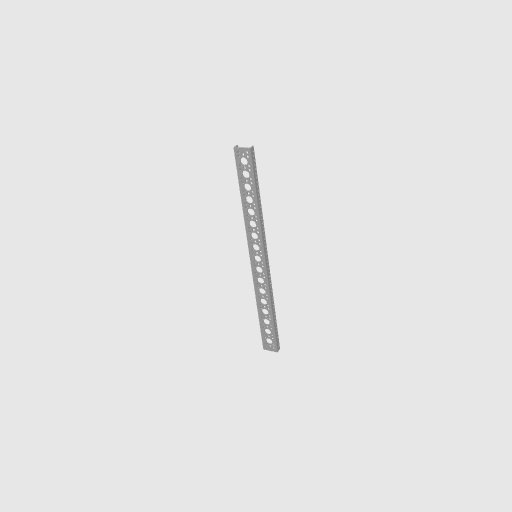
Part: MiniLowSideUChannel17H